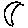
Label: moon